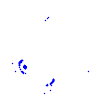
Particle: pion